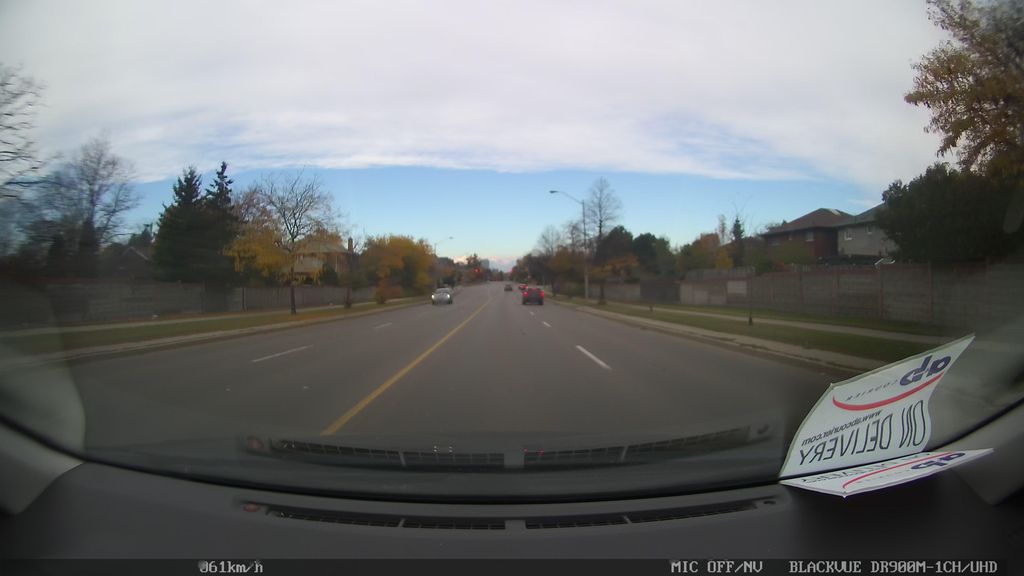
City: toronto